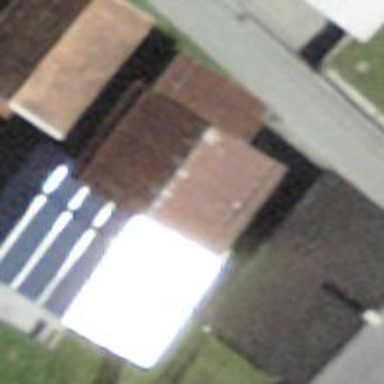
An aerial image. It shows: Simple house.